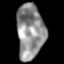
Tissue: lung
Cell type: Epithelial cells
Senescence score: 0.1522
Nuclear area (px): 1470
Mean DAPI intensity: 143.148